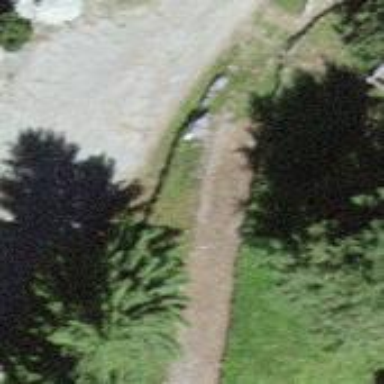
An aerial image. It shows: Gravel track of grade3 type.